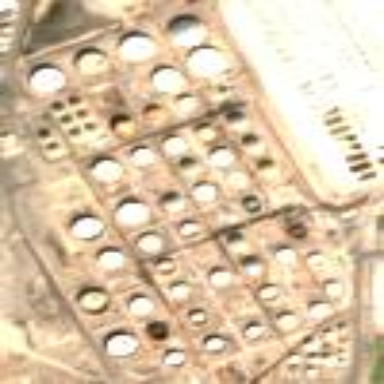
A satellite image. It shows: Industrial depot area.